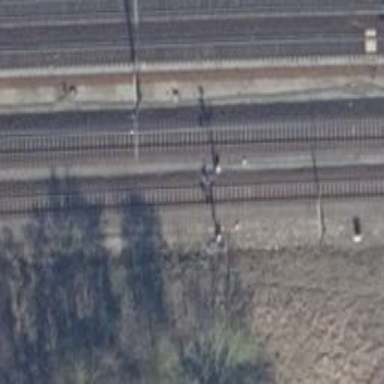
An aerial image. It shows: Railway signal.